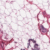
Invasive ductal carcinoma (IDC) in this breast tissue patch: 0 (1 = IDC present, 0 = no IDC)